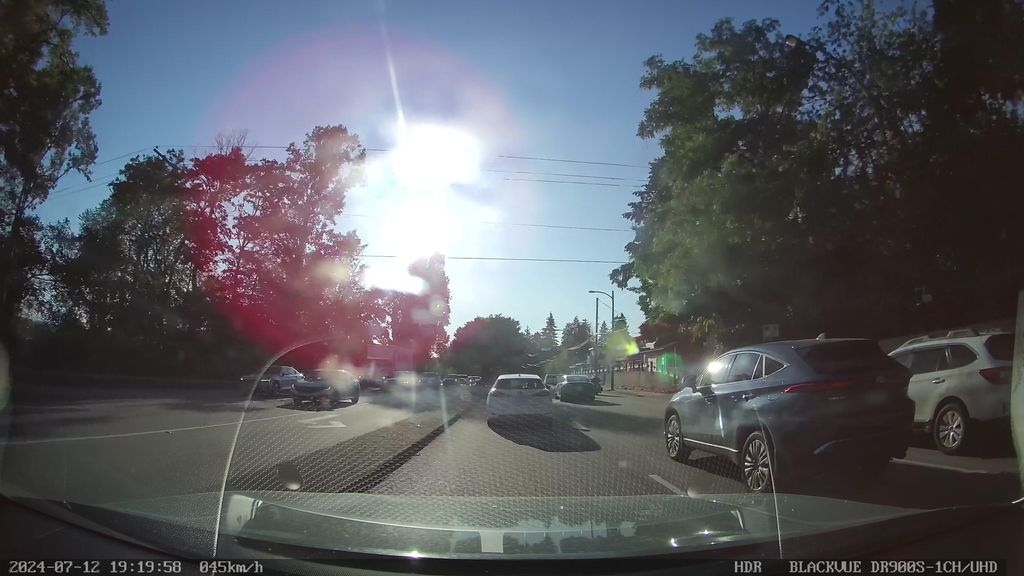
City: vancouver